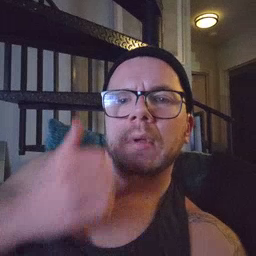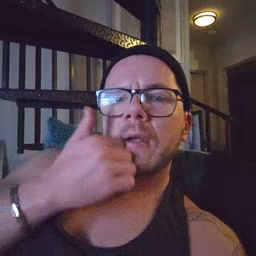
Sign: underwear